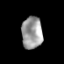
Tissue: prostate
Cell type: T cells
Senescence score: 0.1554
Nuclear area (px): 654
Mean DAPI intensity: 157.404